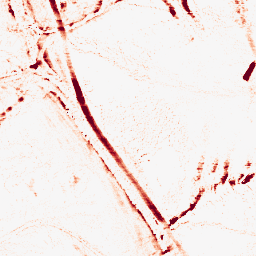
Category: morphological
Decomposition family: morphological_ellipse
Decomposition parameters: operation: opening
width: 5
height: 10
Upsampling method: sinc_blackman
Upsampling parameters: scale: 2
kernel_size: 8
Upsampling scale: 2